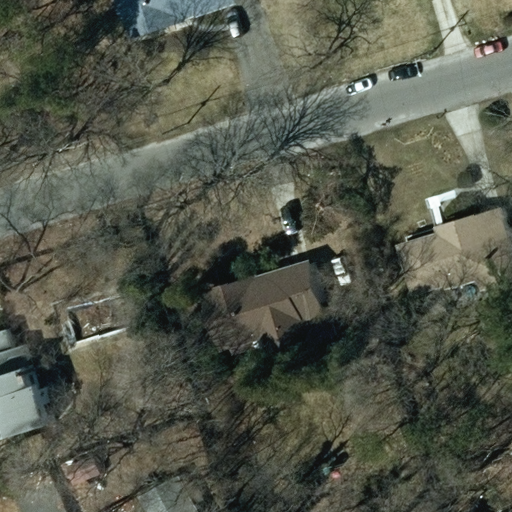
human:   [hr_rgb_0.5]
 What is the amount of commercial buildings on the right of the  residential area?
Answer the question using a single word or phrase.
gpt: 0

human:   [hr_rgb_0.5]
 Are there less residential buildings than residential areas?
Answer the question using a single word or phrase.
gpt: no

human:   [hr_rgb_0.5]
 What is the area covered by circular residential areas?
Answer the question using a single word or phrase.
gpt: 0m2

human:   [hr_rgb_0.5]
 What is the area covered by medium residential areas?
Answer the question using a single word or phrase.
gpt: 0m2

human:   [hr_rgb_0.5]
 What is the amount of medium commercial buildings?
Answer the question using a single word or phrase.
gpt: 0

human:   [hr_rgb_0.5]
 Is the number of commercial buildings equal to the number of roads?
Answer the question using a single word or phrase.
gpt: no

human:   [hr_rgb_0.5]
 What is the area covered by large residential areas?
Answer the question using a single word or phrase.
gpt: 10619m2

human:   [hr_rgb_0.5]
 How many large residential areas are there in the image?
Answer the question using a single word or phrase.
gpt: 1

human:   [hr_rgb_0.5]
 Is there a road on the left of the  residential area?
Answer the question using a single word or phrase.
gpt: no

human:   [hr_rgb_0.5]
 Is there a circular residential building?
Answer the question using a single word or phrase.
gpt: no

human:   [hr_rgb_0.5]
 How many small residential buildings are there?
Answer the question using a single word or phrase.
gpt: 1

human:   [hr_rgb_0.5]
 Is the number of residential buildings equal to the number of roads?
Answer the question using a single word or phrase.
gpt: no

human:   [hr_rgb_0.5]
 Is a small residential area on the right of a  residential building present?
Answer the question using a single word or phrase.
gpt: no

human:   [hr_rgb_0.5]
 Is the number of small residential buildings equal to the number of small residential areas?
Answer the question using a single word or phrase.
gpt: no

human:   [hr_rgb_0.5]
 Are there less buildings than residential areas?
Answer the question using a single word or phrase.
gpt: no

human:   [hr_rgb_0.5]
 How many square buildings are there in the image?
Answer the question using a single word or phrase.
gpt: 0

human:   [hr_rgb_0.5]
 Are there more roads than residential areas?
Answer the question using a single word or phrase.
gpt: no

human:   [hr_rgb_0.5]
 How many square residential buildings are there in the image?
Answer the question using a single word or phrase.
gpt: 0

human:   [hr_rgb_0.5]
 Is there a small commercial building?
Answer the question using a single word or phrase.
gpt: no

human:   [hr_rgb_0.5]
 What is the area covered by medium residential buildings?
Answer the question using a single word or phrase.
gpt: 1002m2

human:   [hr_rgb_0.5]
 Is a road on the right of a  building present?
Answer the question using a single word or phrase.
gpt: no

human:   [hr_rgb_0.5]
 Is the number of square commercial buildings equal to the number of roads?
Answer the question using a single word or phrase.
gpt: no

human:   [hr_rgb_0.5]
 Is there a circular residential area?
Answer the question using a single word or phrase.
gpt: no

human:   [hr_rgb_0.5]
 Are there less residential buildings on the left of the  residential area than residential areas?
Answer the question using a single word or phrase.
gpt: yes

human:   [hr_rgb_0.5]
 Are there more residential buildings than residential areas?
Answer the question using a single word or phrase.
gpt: yes

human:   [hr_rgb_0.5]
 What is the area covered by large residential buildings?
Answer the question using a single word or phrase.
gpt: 0m2

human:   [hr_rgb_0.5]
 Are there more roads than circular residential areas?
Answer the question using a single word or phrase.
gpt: yes

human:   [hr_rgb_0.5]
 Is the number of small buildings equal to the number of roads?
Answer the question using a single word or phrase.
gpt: no

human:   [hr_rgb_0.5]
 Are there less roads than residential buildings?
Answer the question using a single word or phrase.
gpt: yes

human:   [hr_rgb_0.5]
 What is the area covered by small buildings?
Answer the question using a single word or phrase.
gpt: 101m2

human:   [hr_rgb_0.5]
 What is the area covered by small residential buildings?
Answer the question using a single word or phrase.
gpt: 63m2

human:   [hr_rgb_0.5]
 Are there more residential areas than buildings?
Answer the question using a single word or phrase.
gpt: no

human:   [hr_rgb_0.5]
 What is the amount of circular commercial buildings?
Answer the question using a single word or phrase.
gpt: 0

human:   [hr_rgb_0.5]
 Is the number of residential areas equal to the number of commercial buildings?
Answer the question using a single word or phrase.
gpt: no

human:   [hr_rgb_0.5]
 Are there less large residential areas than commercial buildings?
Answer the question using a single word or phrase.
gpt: no

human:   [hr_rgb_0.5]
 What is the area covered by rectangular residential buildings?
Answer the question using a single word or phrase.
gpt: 712m2